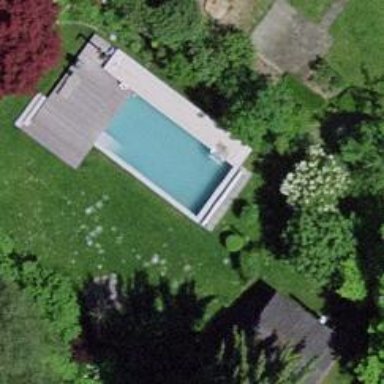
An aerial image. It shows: Swimming pool located in leisure land.